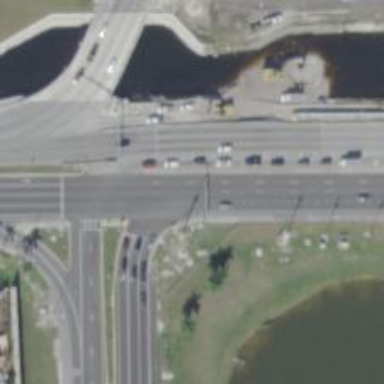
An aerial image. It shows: Asphalt trunk highway with separate sidewalks.